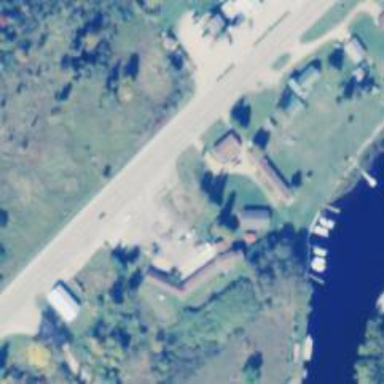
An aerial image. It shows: Boatyard located near waterway.